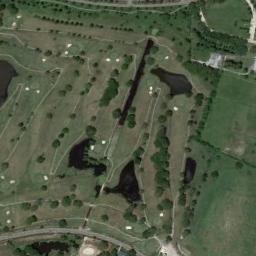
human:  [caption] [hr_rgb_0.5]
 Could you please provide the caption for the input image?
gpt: The golf course has some lakes, Fairways, Roads, Barrier trees and sandpits .

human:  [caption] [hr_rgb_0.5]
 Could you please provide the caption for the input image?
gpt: At the intersection of the three paths, There are two bunkers .

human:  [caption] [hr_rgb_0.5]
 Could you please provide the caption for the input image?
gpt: There are many buildings in the golf course .

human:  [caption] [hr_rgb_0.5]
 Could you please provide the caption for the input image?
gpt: On the large turf of the golf course On the large green turf of the golf course there are several bunkers and lakes and several paths and many trees and buildings .

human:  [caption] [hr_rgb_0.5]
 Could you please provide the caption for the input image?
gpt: There are several lakes and many bunkers on the golf course .